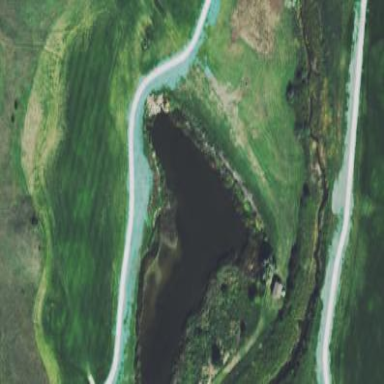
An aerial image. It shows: Water hazard in golf course. The hazard is natural water feature.